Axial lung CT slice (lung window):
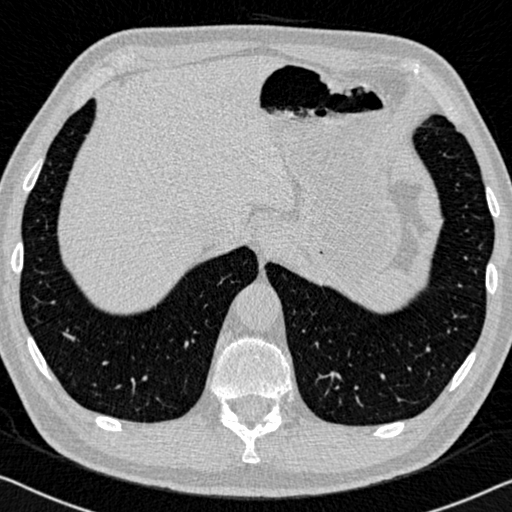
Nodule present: no